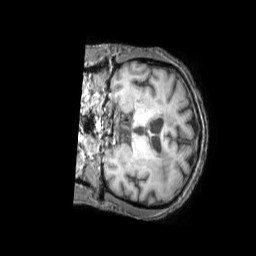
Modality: T1w
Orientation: coronal
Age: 60
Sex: male
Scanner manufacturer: philips
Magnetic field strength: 3 T
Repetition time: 0.009865 s
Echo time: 0.004591 s